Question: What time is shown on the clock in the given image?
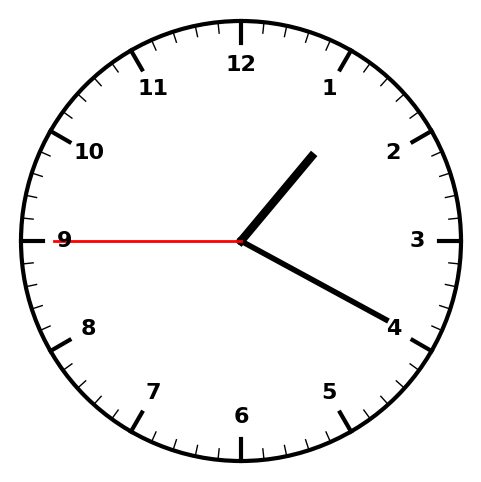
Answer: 01:19:45